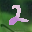
Label: 2